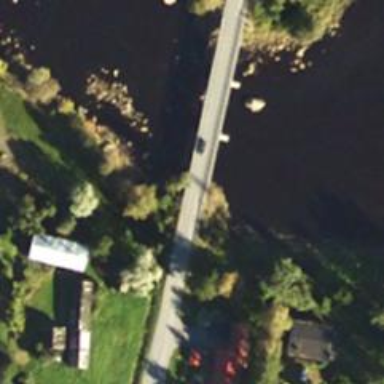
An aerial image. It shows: Tertiary road with asphalt surface that goes over bridge.